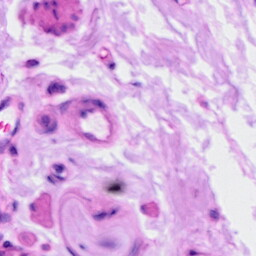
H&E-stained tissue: Ovarian